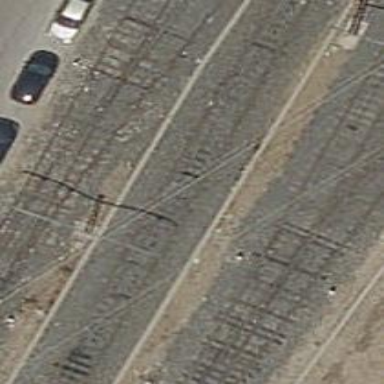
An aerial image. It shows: Rail yard with electrified contact lines for the railway.